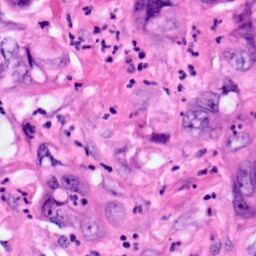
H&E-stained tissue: Pancreatic